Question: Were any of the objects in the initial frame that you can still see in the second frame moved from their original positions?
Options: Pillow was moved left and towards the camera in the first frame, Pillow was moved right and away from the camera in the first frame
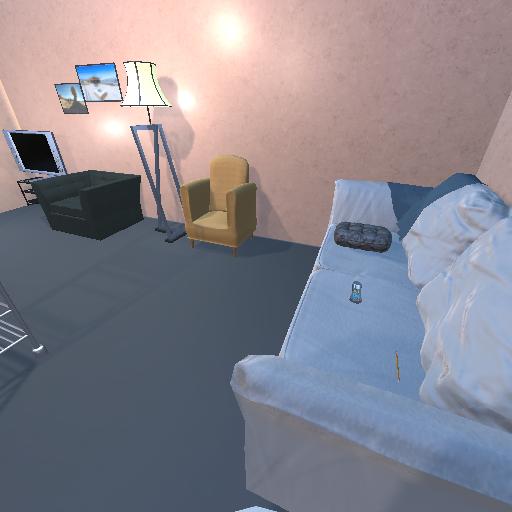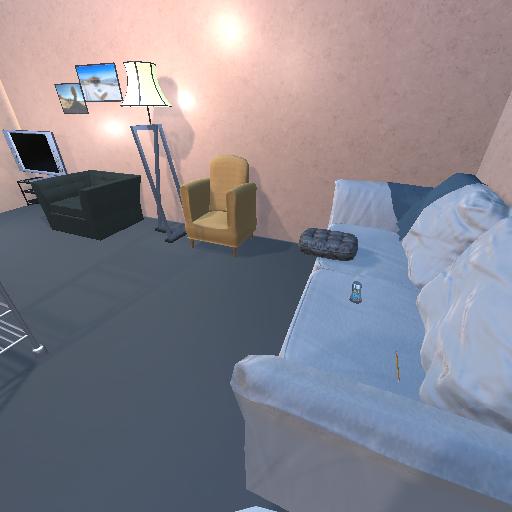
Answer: Pillow was moved left and towards the camera in the first frame